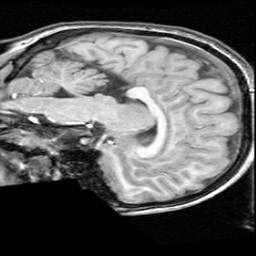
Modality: T1w
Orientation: sagittal
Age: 11
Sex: male
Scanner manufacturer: ge
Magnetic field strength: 1.5 T
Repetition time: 0.03333 s
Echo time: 0.008 s